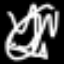
Label: squiggle